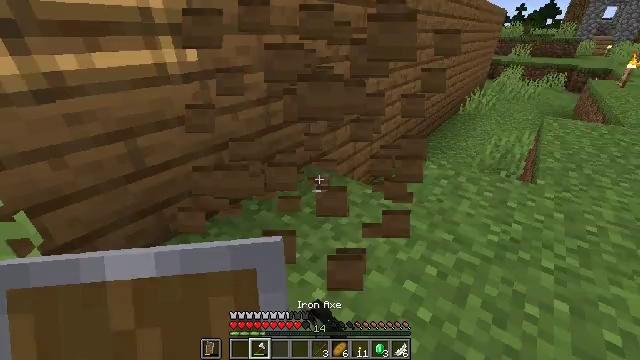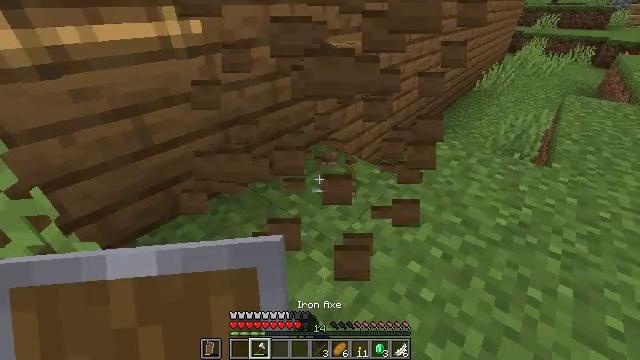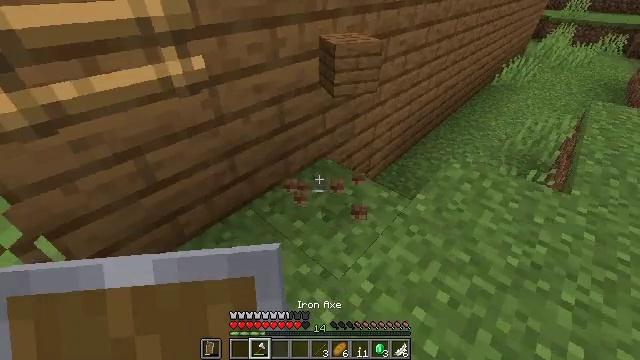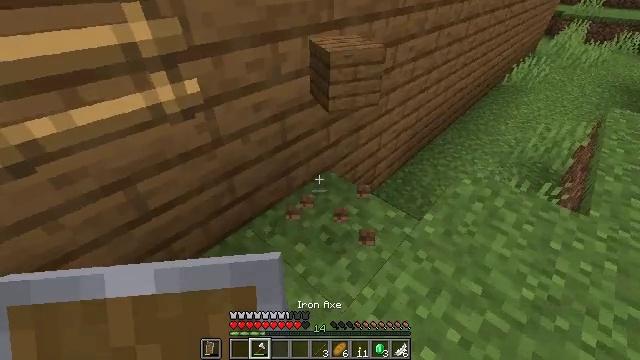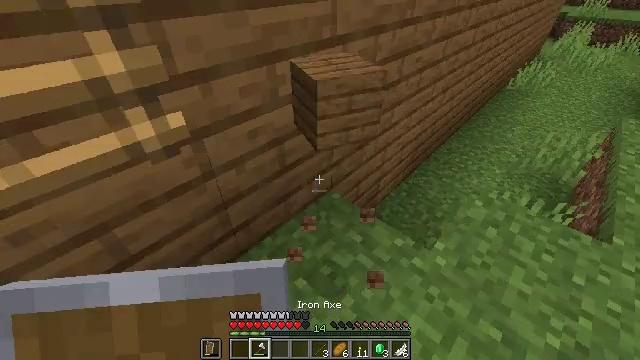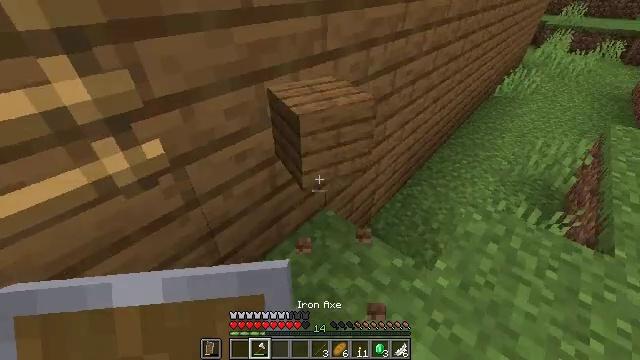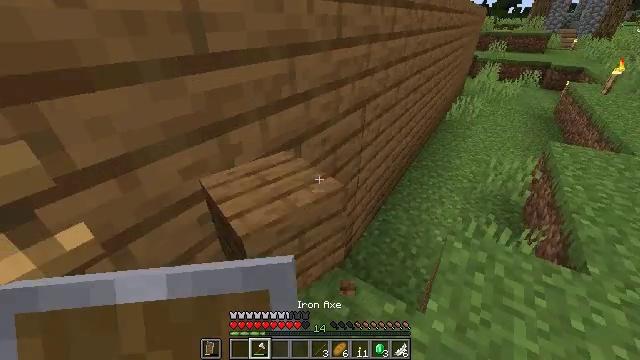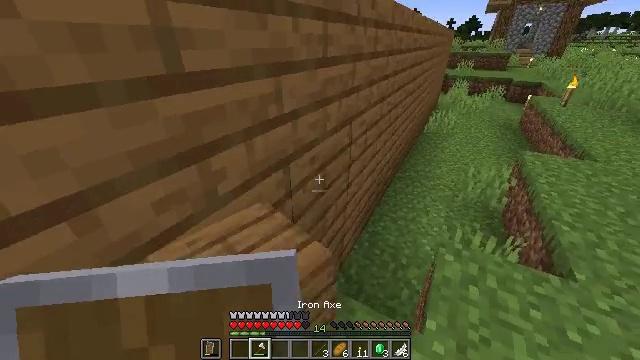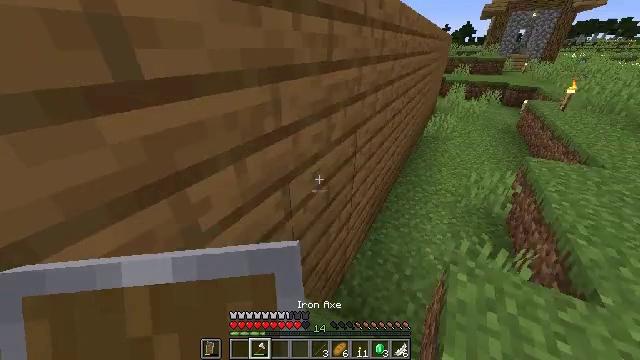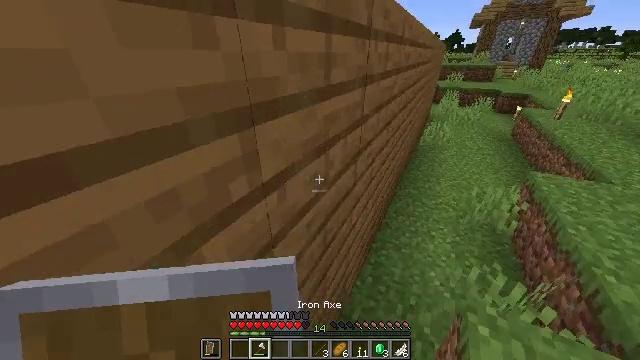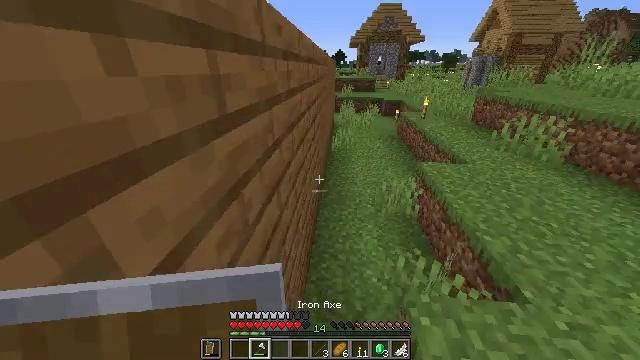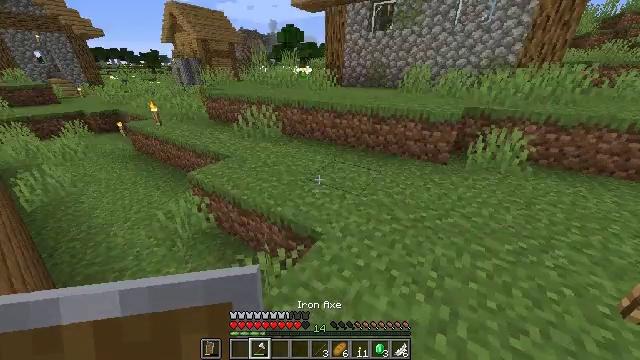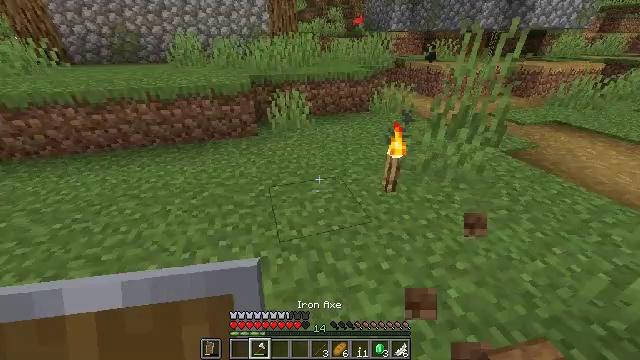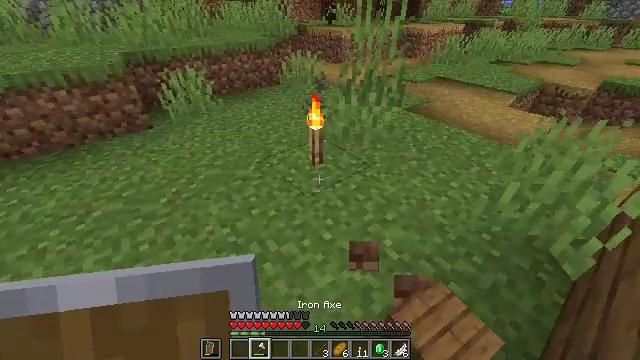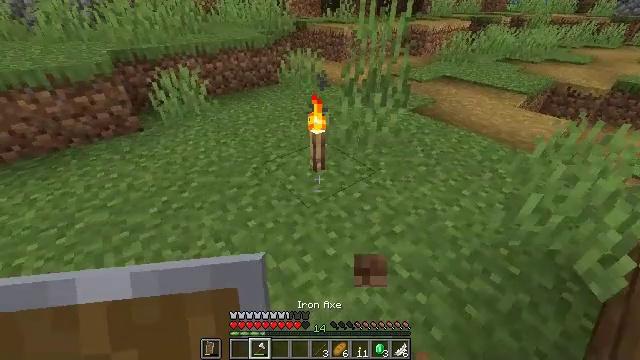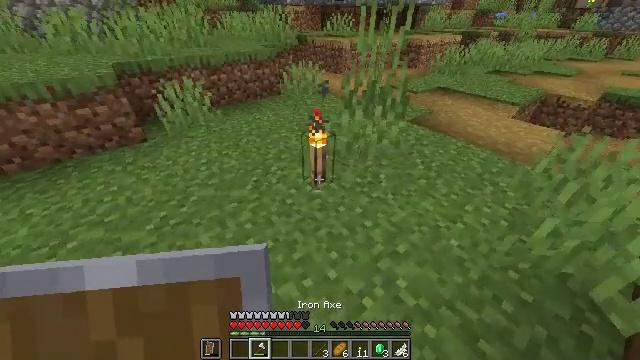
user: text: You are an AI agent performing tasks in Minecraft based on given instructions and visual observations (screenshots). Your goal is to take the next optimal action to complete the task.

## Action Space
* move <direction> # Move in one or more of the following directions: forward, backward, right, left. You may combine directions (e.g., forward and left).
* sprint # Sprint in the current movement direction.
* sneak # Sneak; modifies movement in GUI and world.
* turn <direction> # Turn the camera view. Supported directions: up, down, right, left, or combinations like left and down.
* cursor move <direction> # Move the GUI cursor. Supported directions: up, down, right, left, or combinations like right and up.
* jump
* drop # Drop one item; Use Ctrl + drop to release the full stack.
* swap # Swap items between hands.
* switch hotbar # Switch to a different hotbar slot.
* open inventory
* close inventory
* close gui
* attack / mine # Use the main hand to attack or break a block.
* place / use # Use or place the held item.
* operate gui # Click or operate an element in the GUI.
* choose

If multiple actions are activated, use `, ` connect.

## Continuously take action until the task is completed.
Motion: motion action
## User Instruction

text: Remove the cauldron from its current position.
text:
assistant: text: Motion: move forward, turn left and down, attack / mine
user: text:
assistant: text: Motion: move forward, turn left and down, attack / mine
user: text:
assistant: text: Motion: move forward, turn down
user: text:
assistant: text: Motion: move forward
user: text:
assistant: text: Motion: move forward, sprint, turn right and up
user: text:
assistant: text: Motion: move forward, sprint, turn right and up
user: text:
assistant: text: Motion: move forward, sprint, turn right and up
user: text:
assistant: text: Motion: move forward, sprint
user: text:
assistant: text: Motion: move forward, sprint, turn right
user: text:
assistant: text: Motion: move forward, sprint, turn right and up
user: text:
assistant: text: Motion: turn right
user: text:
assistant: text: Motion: move forward, turn right and down
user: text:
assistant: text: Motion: move forward, sprint, turn right and down
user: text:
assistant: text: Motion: move forward, sprint
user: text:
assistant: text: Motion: move forward, sprint
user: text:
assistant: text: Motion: move forward, sprint
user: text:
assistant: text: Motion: move forward, sprint, turn right and up, jump
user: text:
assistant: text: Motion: move forward, sprint, turn right and up, jump
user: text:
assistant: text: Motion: move forward, sprint, turn left and up, jump
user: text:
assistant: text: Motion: move forward, sprint, turn left and up, jump
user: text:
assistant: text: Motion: move forward, sprint, turn left and up, jump
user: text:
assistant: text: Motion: move forward, sprint, jump
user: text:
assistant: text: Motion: move forward, sprint, turn left, jump
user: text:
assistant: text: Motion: move forward, sprint, turn left and up, jump
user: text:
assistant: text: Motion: move forward, sprint, turn left, jump
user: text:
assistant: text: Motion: move forward, sprint, turn left, jump
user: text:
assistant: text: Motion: move forward, sprint, jump
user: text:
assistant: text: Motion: move forward, sprint, jump
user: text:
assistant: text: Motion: move forward, sprint, jump
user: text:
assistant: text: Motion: move forward, sprint, jump